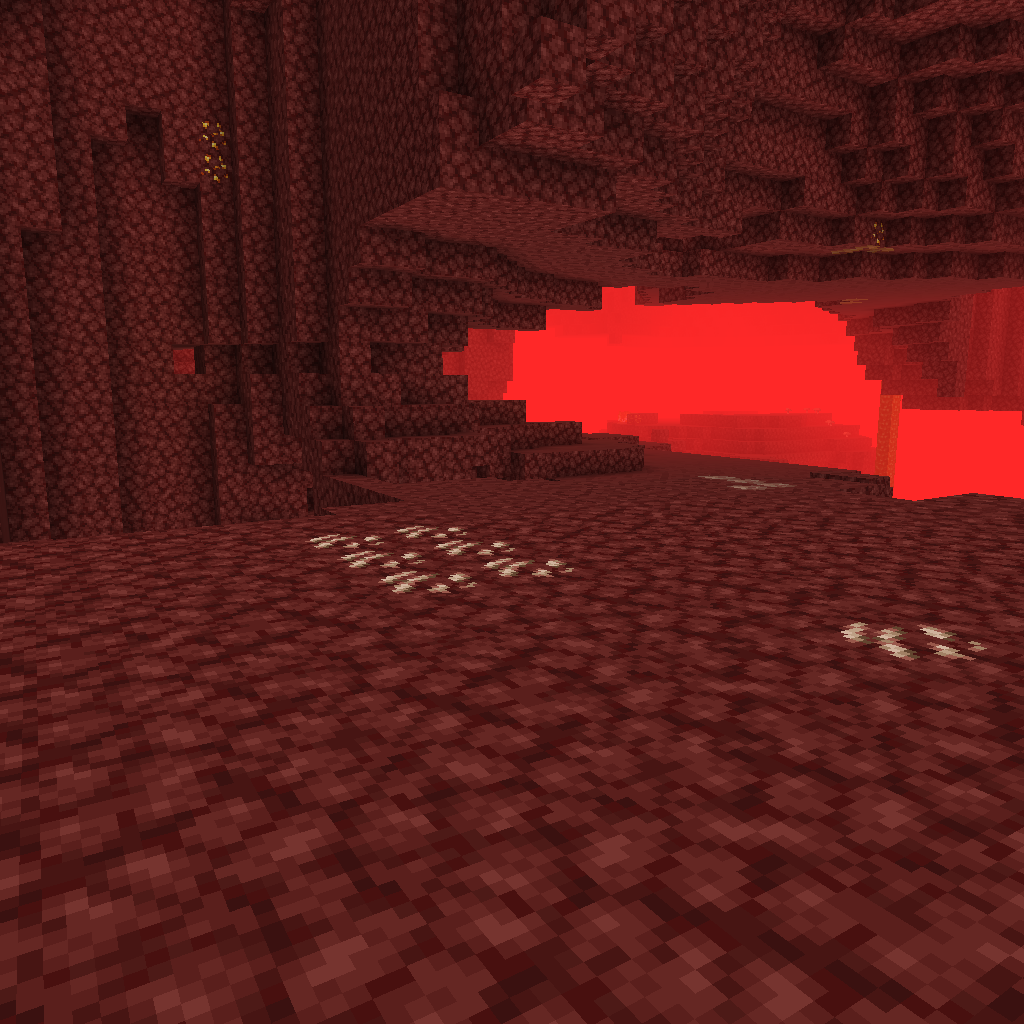
nether wastes and netherrack